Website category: university
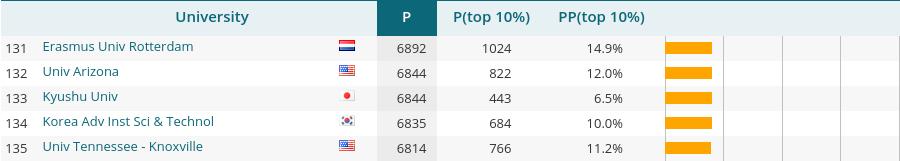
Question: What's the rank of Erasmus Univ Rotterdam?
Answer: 131

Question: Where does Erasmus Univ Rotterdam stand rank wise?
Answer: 131

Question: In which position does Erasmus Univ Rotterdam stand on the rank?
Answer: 131

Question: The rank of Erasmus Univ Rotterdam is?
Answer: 131

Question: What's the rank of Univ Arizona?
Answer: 132

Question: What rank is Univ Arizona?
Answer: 132

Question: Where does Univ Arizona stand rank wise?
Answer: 132

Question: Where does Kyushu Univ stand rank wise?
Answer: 133

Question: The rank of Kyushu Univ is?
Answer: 133

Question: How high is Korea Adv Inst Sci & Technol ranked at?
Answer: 134

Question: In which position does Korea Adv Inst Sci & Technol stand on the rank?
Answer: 134

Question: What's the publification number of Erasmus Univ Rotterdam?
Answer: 6892

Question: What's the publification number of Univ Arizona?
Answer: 6844

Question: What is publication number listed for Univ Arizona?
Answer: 6844

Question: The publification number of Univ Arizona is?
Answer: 6844

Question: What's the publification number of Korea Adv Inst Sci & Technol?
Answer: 6835

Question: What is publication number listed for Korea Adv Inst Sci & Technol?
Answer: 6835

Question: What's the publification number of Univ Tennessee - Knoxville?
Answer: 6814

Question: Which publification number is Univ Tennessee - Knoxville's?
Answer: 6814

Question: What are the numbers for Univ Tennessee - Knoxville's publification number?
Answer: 6814

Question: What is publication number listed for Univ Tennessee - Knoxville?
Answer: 6814

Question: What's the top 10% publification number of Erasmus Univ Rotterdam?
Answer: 1024

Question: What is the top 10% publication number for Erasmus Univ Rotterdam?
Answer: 1024

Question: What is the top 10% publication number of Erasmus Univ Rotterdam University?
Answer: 1024

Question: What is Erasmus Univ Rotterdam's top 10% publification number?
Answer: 1024

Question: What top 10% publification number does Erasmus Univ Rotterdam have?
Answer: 1024

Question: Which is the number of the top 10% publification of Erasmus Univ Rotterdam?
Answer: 1024

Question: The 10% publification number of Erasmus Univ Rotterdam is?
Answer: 1024

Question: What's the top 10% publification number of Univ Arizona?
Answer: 822

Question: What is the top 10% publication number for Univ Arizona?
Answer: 822

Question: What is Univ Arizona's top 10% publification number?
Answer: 822

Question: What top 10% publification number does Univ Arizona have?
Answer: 822

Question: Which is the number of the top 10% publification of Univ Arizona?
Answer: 822

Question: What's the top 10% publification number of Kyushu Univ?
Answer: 443

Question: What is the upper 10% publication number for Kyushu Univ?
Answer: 443

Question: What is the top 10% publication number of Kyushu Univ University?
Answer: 443

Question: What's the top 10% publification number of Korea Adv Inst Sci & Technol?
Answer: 684

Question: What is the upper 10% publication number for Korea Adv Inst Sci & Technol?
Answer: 684

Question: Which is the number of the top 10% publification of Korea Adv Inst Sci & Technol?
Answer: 684

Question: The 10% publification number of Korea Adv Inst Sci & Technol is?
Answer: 684

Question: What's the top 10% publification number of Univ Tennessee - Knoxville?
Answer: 766

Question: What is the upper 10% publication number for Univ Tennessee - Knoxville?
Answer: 766

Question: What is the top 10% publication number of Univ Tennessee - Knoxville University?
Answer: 766

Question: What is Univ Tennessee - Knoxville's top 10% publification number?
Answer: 766

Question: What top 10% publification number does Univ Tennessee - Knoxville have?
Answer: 766

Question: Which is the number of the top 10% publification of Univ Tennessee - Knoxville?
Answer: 766

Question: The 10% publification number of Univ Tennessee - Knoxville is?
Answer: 766

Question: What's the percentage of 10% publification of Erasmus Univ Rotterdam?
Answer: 14.9%

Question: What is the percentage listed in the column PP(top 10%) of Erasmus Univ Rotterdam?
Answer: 14.9%

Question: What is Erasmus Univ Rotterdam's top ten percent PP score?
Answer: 14.9%

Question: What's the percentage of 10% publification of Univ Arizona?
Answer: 12.0%

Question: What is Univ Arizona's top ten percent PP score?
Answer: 12.0%

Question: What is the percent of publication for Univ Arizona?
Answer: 12.0%

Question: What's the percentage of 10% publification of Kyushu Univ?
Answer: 6.5%

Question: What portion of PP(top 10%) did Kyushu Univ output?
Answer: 6.5%

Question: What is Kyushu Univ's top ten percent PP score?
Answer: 6.5%

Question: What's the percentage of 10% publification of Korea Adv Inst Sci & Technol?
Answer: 10.0%

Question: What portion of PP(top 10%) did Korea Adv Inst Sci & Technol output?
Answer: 10.0%

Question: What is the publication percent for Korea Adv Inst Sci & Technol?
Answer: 10.0%

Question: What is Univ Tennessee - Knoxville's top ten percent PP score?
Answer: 11.2%

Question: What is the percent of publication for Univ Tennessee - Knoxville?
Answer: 11.2%

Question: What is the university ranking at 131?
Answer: Erasmus Univ Rotterdam

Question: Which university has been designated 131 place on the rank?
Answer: Erasmus Univ Rotterdam

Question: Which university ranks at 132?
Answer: Univ Arizona